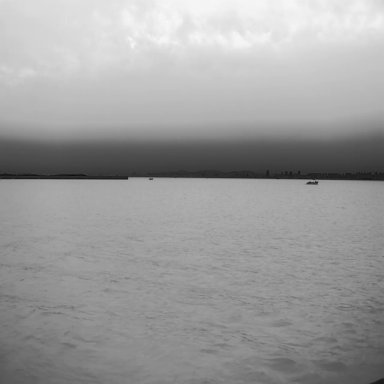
There are four bulk_carriers in the infrared image.